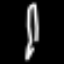
Label: fork